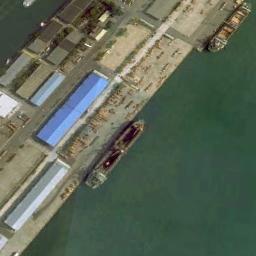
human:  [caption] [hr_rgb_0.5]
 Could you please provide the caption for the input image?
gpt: The two cargo ships are docked at the cargo terminal and some makeshift houses are on the bank .

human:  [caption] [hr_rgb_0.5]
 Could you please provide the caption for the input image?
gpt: Two green bulk carriers dock at the dock with many warehouses .

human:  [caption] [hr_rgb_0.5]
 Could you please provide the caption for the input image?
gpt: Many buildings are beside the ships .

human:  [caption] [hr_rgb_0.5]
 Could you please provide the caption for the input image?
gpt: There are two ships in the green water on the shore .

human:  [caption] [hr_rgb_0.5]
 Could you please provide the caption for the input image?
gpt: There are two ships at the harbor with some buildings .